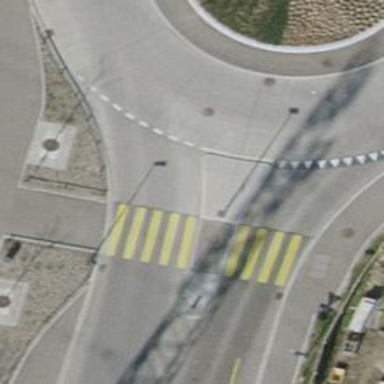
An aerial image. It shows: Uncontrolled zebra crossing with notable zebra markings.